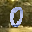
Label: 0